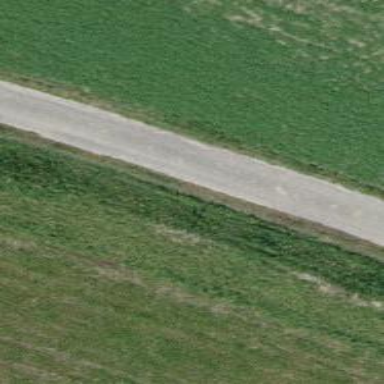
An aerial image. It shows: Unclassified road with asphalt surface that cuts through agricultural land.